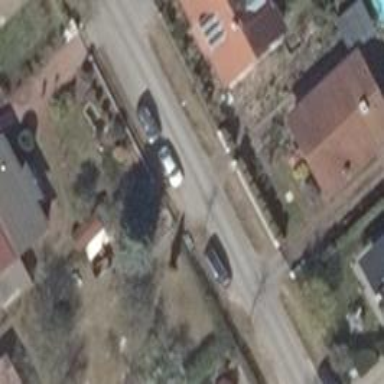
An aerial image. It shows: Footway.